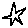
Label: star